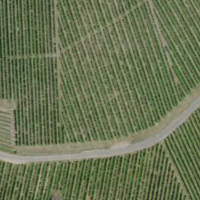
EUNIS habitat code: 40
Species observed at this site:
Juglans regia
Scilla bifolia